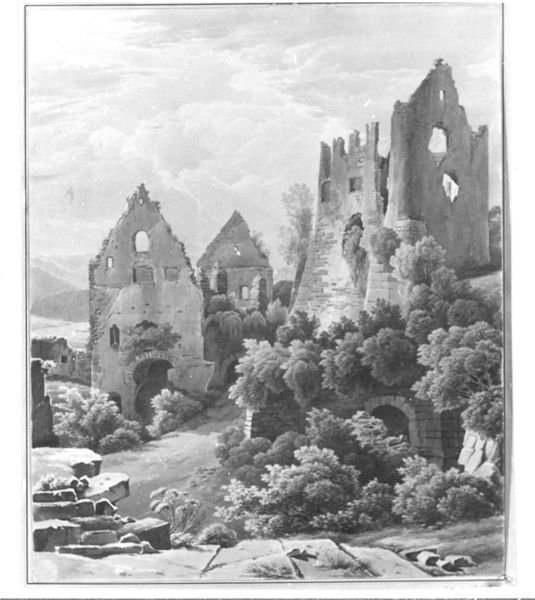
Titel: Im Innern der Ruine Hochburg bei Emmendingen
Künstler: Carl Ludwig Frommel
Standort: Karlsruhe
Institution: Staatliche Kunsthalle Karlsruhe
Schlagwörter: baum, berg, blätter, dunkel, felsen, gemälde, gestein, gewitter, himmel, laub, schatten, wasser, wolken, bäume, landschaft, see, stadt, fenster, grau, hell, hintergrund, licht, nacht, schwarz, straße, tür, weiss, zeichnung, dach, gebäude, gras, haus, rasen, schloss, weg, wiese, wolke, wand, architektur, rahmen, stein, steine, horizont, häuser, hügel, natur, strauch, busch, büsche, gebüsch, kirche, sonne, sträucher, klassizismus, pflanzen, wald, turm, ruhig, liebe, papier, bogen, fassade, passanten, perspektive, türen, abhang, berge, fels, gebirge, hang, verlassen, dorf, giebel, mauer, ziegel, grafik, graphik, landschaftsmalerei, fußgänger, rand, rundbogen, romantik, krieg, treppe, treppen, trümmer, stairs, old, spitz, windows, durchgang, stufen, tor, zinnen, bögen, verfall, eingang, eingänge, erker, keller, mond, reste, ruine, gewölbe, burg, torbogen, geheimnis, festung, mauerwerk, druck, schwarz-weiß, loch, radierung, stich, illustration, ruinen, wolcken, sonnig, löcher, gemäuer, portal, tore, kaputt, mauern, buschwerk, sky, mountains, landscahft, trees, zerstört, lock, platten, busche, plateau, weich, kupferstich, black and white, unheimlich, tunnel, ruinös, verfallen, bergfried, griseille, zinne, riss, bewuchs, friedlich, burgruine, romanisch, überwuchert, zerfallen, dachgiebel, arke, brug, rundbägen, überrest, walkd, steinweg, schlossruine, mauerreste, unbelebt, verlies, grfik, brg, buchkunst, weeg, naturstudien, streucher, romatnik, egal, 16. jh, zinnnen, fl-äche, romanzik, ##grau, fensterhöhlen, ruinelandschaft, ruzine, swharzweiß, #erleuchtung, lostplace, plattpfad, aciant times, gous, dore